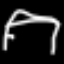
Label: bed